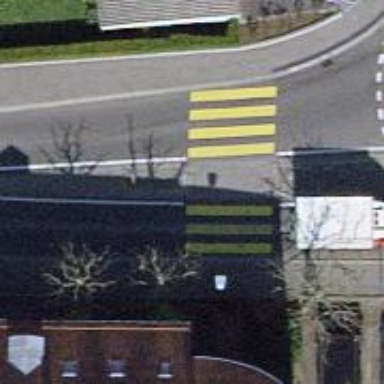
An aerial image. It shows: Zebra crossing on the road.